Question: I'm trying to generate a HTML document with RazorEngine (<URL>. Everything is working, but the problem I have now is some of the HTML is being rendered correctly, and HTML that I have nested in that is being rendered as literal HTML, so rather than the browser displaying the tables & divs as expected, it's displaying e.g.
'''
"<table></table><div></div>"
'''
I kick off this process by calling the following:
'''
string completeHTML = RazorEngine.Razor.Parse("InstallationTemplate.cshtml", new { Data = viewModels });
'''
The 'completeHTML' is then written to a file.
"InstallationTemplate.cshtml" is defined as:
'''
@{
var installationReport = new InstallationReport(Model.Data);
}
<!DOCTYPE html>
<html>
<head></head>
<body>
<div>
<!-- I would expect this to write the rendered HTML
in place of "@installationReport.DigiChannels()" -->
@installationReport.DigiChannels()
</div>
</body>
</html>
'''
Where 'InstallationReport' and 'DigiChannels' are defined as follows:
'''
public static class InstallationReportExtensions
{
public static string DigiChannels(this InstallationReport installationReport)
{
return installationReport.GetDigiChannelsHtml();
}
}
public class InstallationReport
{
public string GetDigiChannelsHtml()
{
// the following renders the template correctly
string renderedHtml = RazorReport.GetHtml("DigiChannels.cshtml", GetDigiChannelData());
return renderedHtml;
}
}
public static string GetHtml(string templateName, object data)
{
var templateString = GetTemplateString(templateName);
return RazorEngine.Razor.Parse(templateString, data);
}
'''
After 'GetDigiChannelsHtml()' runs and returns 'renderedHtml', the line of execution returns to 'TemplateBase.cs' into the method 'ITemplate.Run(ExecuteContext context)', which is defined as:
'''
string ITemplate.Run(ExecuteContext context)
{
_context = context;
var builder = new StringBuilder();
using (var writer = new StringWriter(builder))
{
_context.CurrentWriter = writer;
Execute(); // this is where my stuff gets called
_context.CurrentWriter = null;
}
if (Layout != null)
{
// Get the layout template.
var layout = ResolveLayout(Layout);
// Push the current body instance onto the stack for later execution.
var body = new TemplateWriter(tw => tw.Write(builder.ToString()));
context.PushBody(body);
return layout.Run(context);
}
return builder.ToString();
}
'''
When I inspect 'builder.ToString()', I can see it contains proper HTML for the 'InstallationTemplate.cshtml' stuff, and escaped HTML for the 'DigiChannels.cshtml' stuff. For example:

How can I get '@installationReport.DigiChannels()' to include the correct HTML instead of the escaped HTML that it's currently doing?
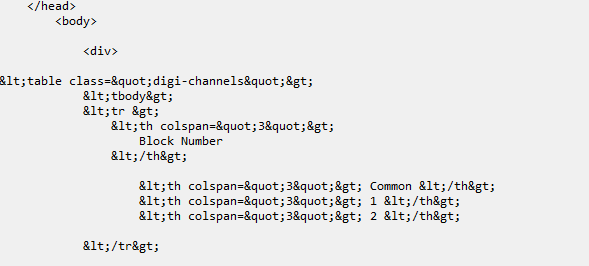
Answer: Have you tried:
'''
@Raw(installationReport.DigiChannels())
'''
Edit : I could use it in following way (MVC3)
'''
@Html.Raw(installationReport.DigiChannels())
'''